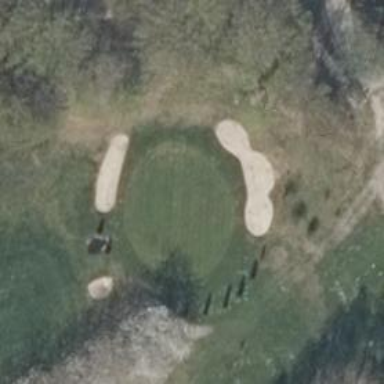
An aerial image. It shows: Golf green.